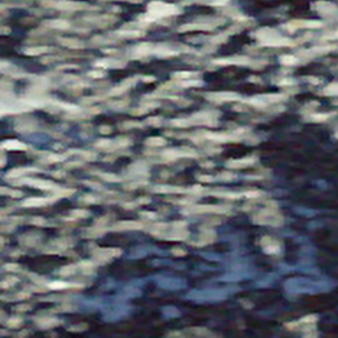
Label: other